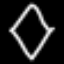
Label: diamond